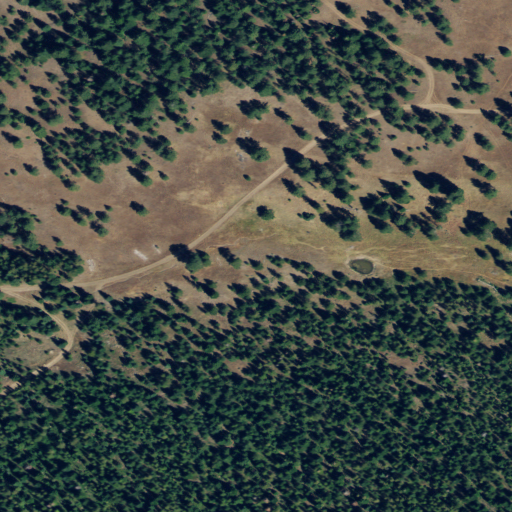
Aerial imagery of plain(s) in Oregon named Spring Flat containing evergreen forest, grassland, and herbaceous wetlands